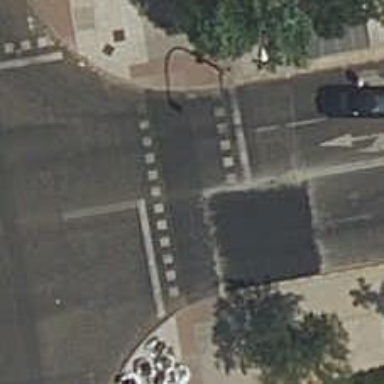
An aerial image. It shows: Road crossing with traffic signals.